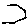
Label: hexagon